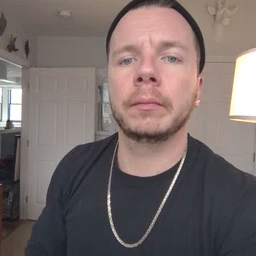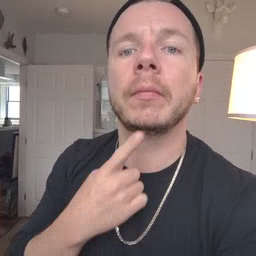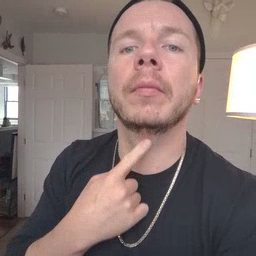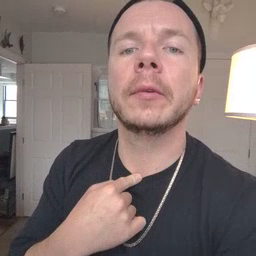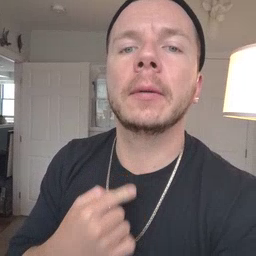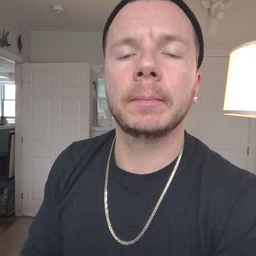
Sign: thirsty